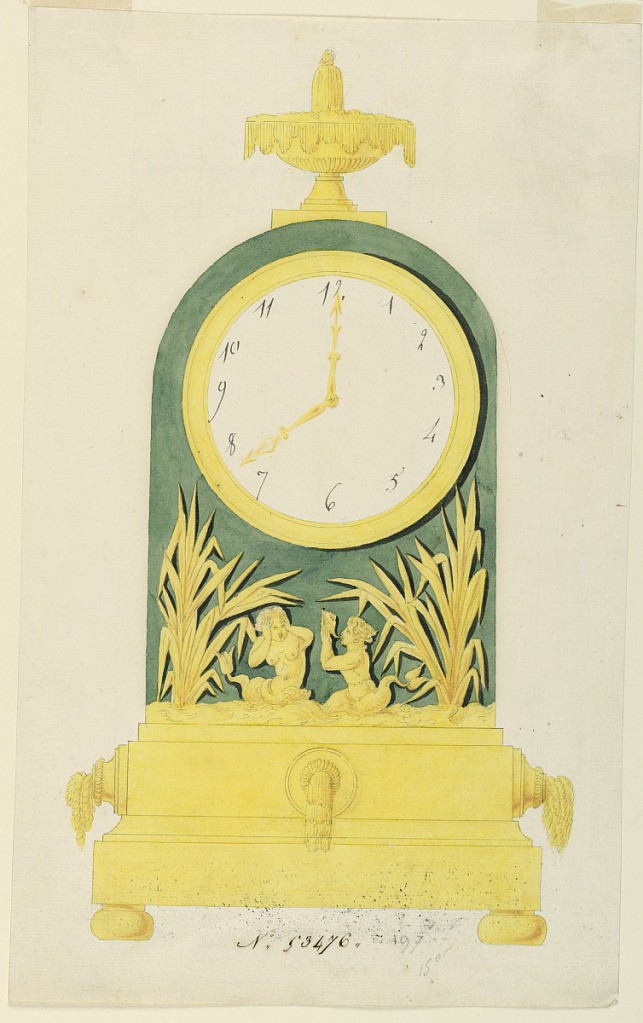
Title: Design for clock
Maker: Lefebvre Manufactory, Tournai
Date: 1800–1825
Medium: Brush and yellow, red, green watercolor, black wash, graphite, on cream laid paper
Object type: Drawing
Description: Base on cushion feet, upper portion with circular elements simulating spouting water in center and at each side. Above base are two mermaids, one blowing a horn, the other covering her ears. They are seated in water, flanked by tall sea grass. Above is a clock, topped by a circular fountain.